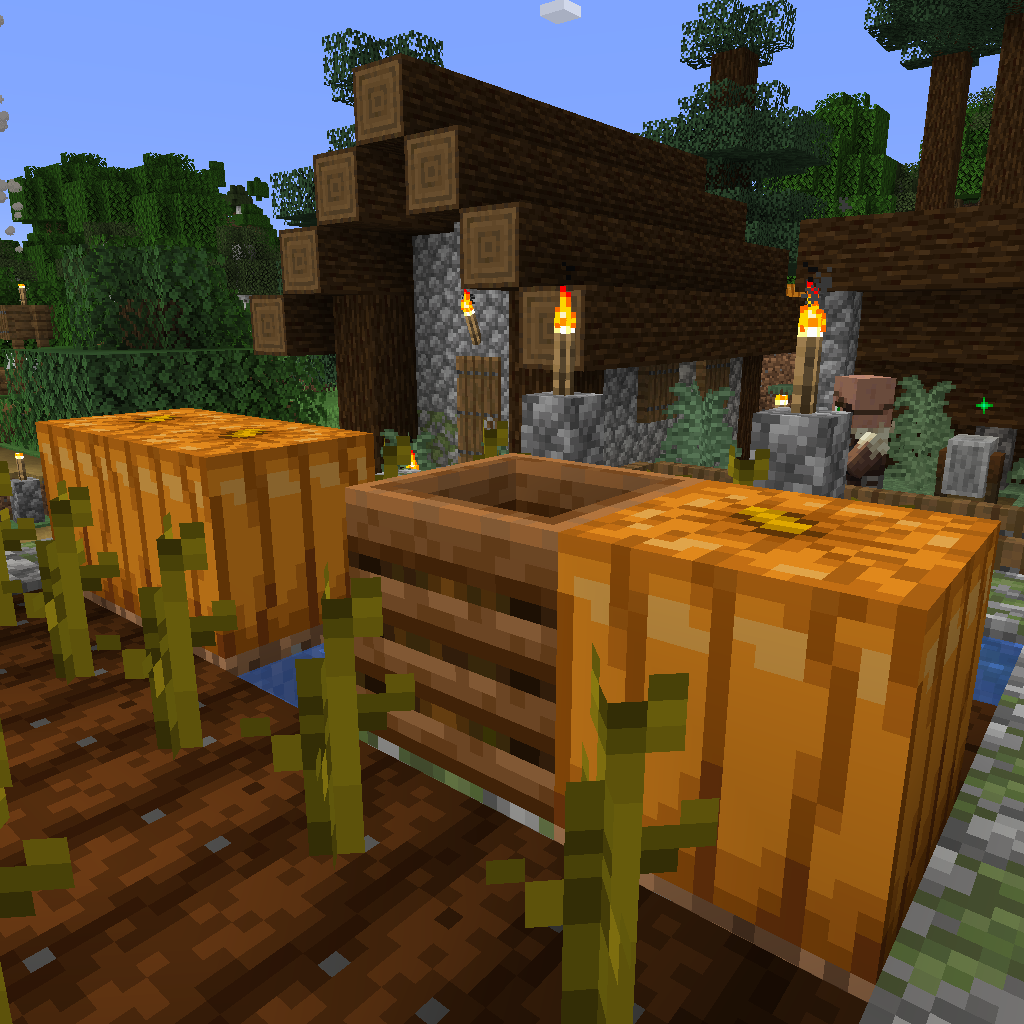
farm in front of house in taiga village